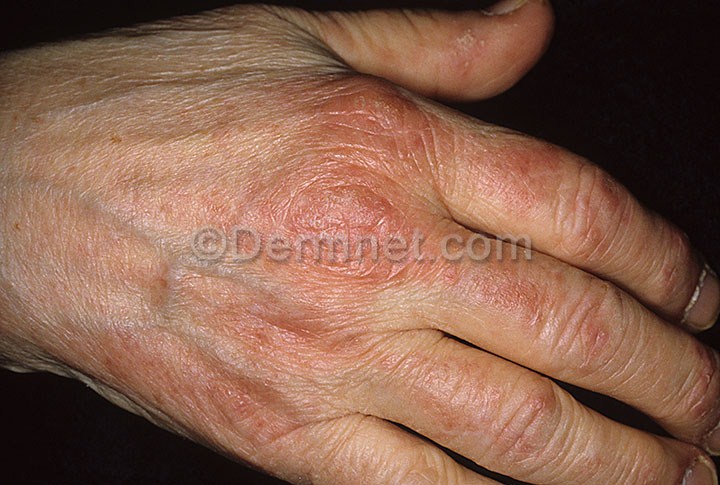
Disease: Lupus and other Connective Tissue diseases